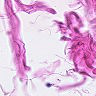
Metastatic tissue present: no